Aerial crown-view tile of a tropical tree (Barro Colorado Island, Panama), acquired 20240611:
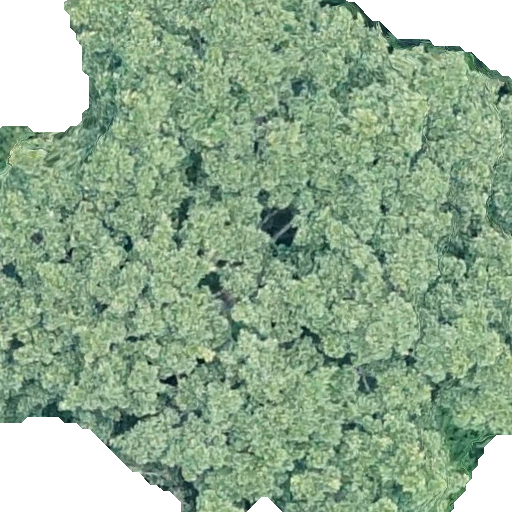
Species: Ficus obtusifolia
GBIF accepted scientific name: Ficus obtusifolia
Crown area: 441.856 m²